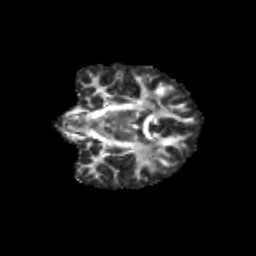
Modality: FA
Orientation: coronal
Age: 11
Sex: female
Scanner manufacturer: siemens
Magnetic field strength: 3 T
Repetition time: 3.8 s
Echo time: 0.07 s